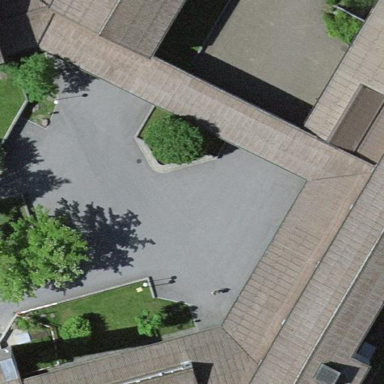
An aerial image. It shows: View of roof of building.